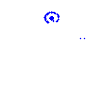
Particle: kaon